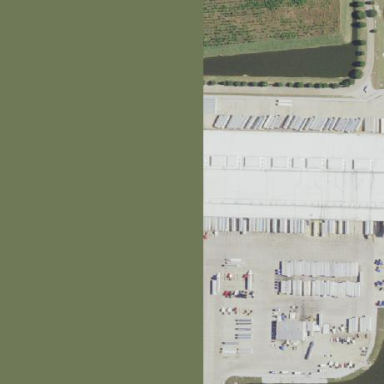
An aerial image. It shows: Industrial area dedicated to distribution activities.